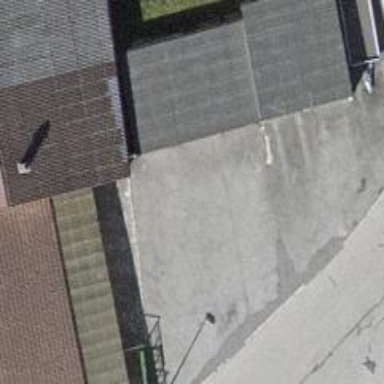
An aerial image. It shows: Industrial building.